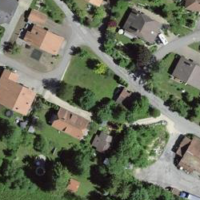
EUNIS habitat code: 54
Species observed at this site:
Corylus avellana
Plantago media